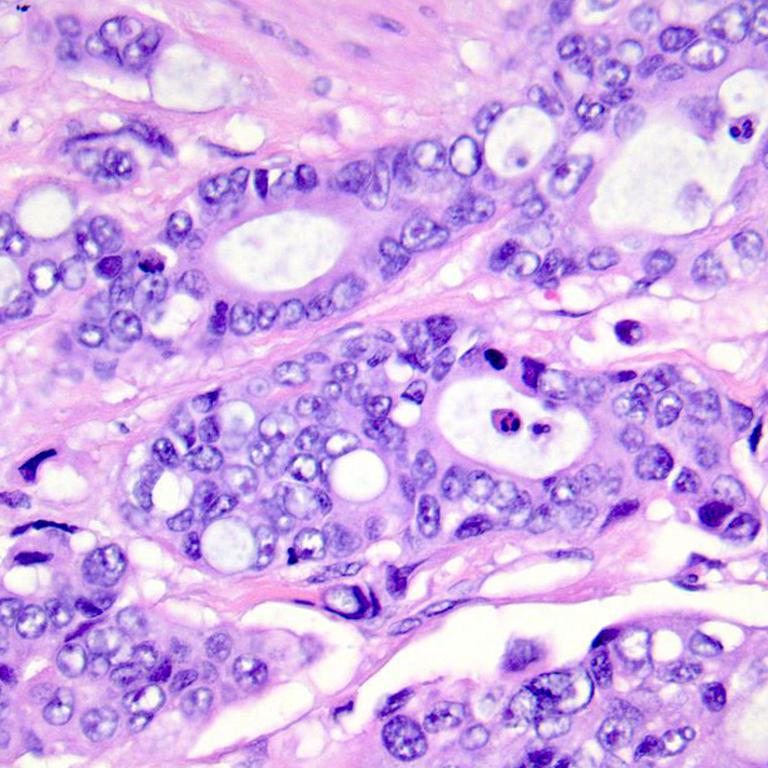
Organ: colon
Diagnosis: adenocarcinomas